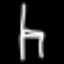
Label: chair